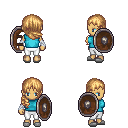
a pixel art fantasy rpg character, female body template, human, tanned skin, teal sleeveless shirt, white pants, light blonde right-swept hairstyle, white cloth bandages, white slippers, shield, four views (front, back, left, right), 2x2 character sprite sheet, small pixel art, hard edges, no anti-aliasing